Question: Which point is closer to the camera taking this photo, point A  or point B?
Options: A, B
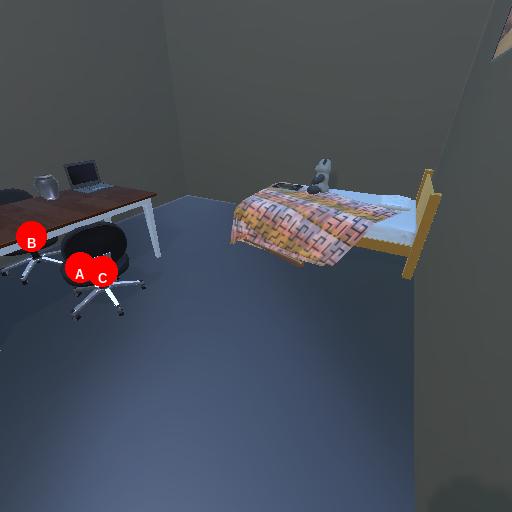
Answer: A